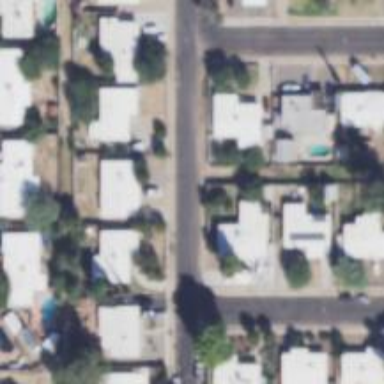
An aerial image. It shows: Alleyway designated as service road.